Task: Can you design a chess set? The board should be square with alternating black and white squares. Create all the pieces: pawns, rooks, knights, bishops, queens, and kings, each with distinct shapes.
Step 3215:
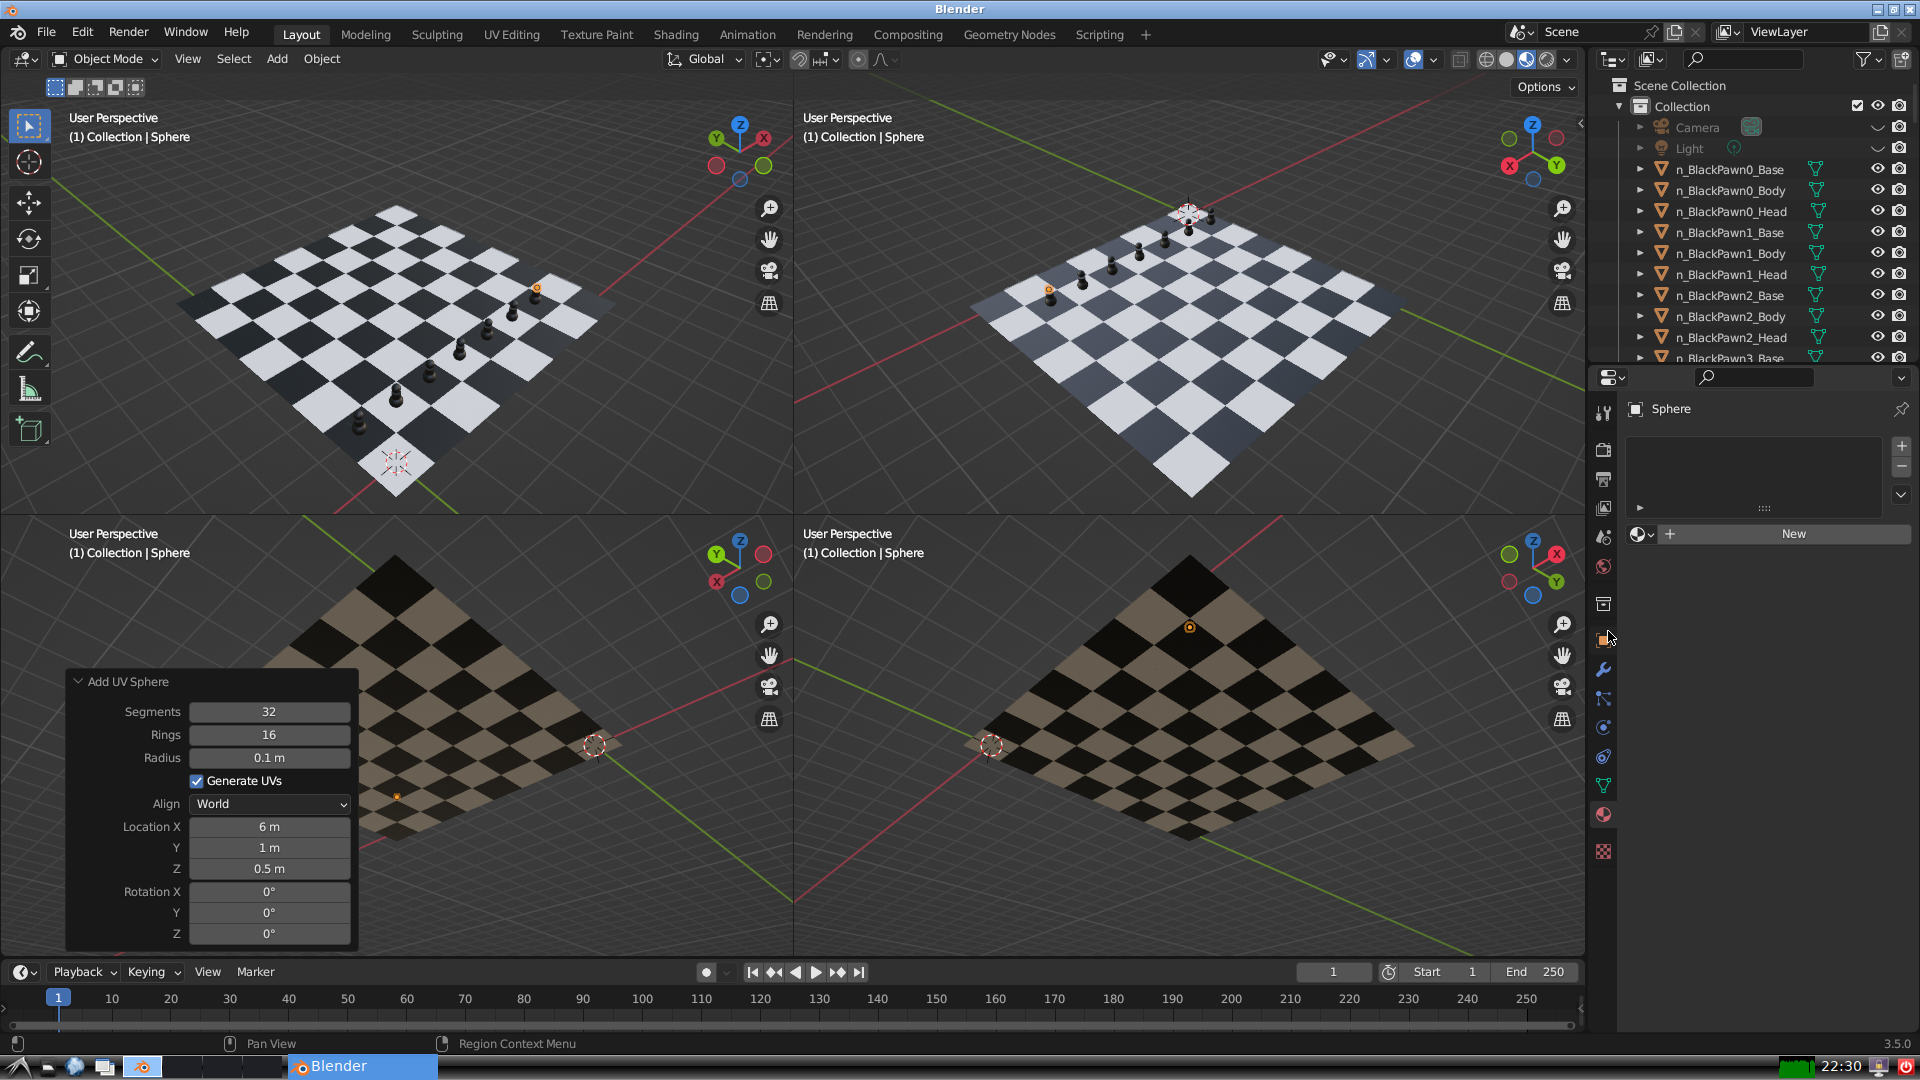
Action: click: no